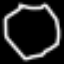
Label: octagon